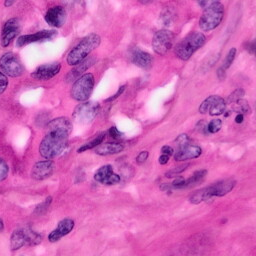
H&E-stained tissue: Pancreatic